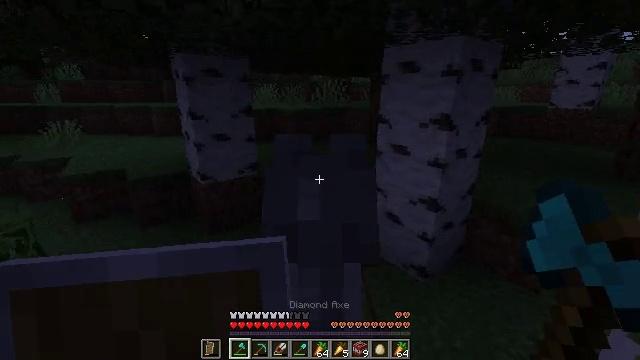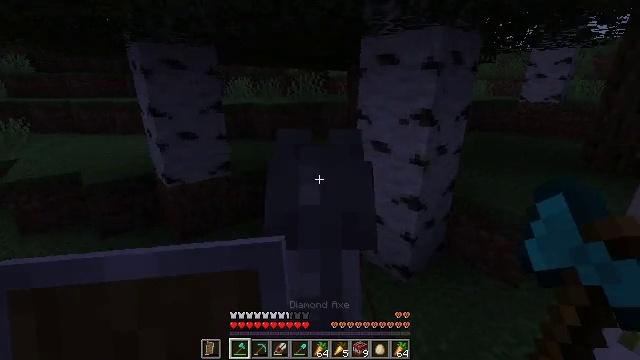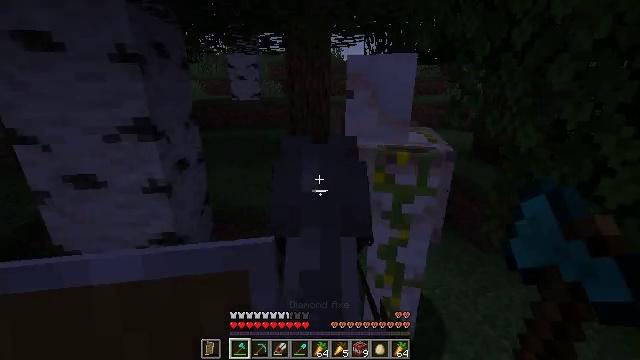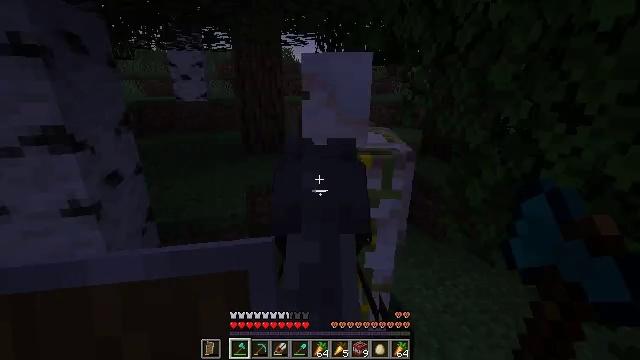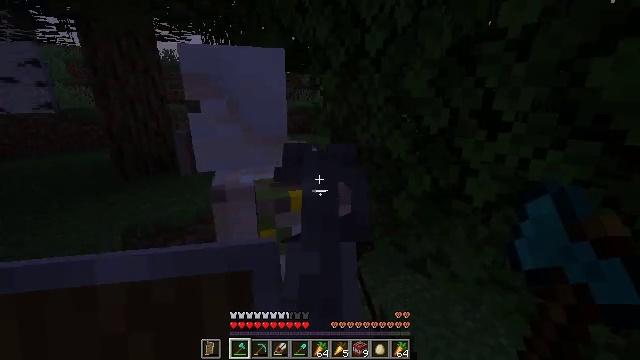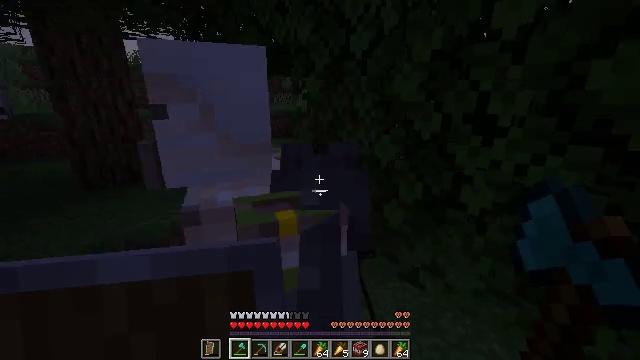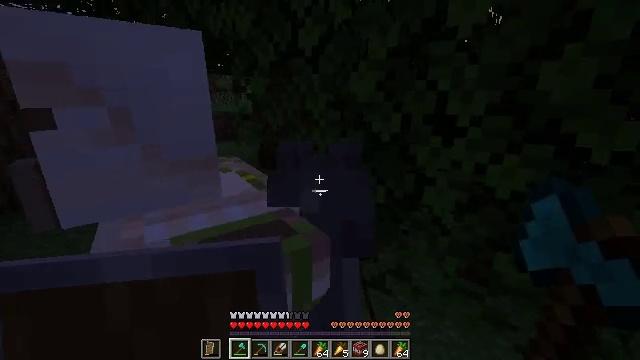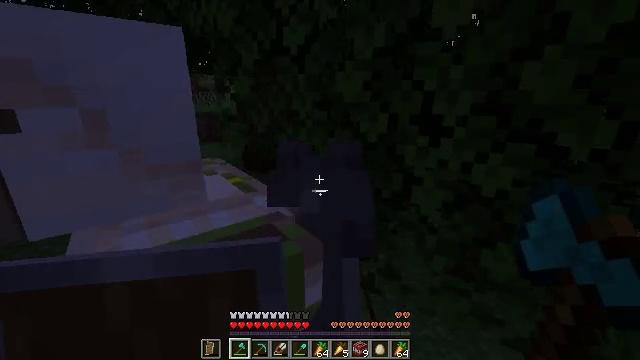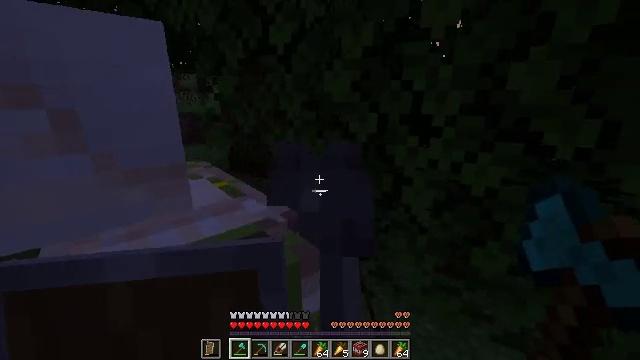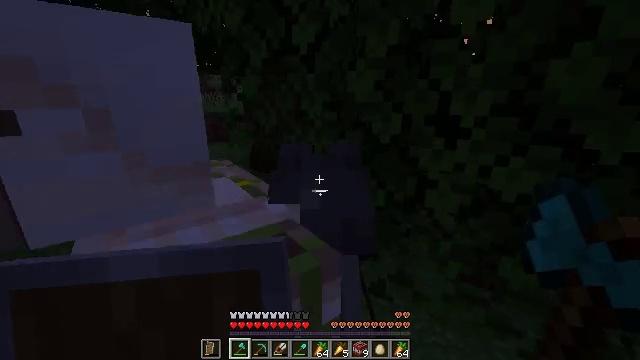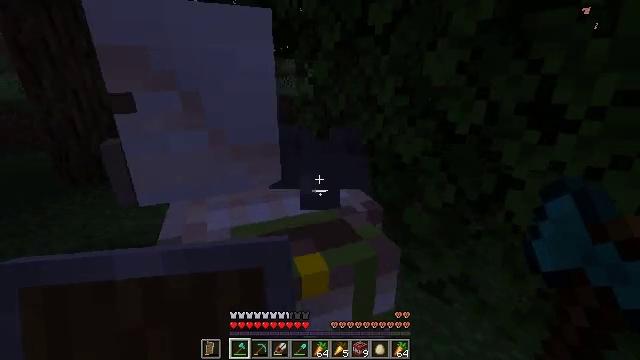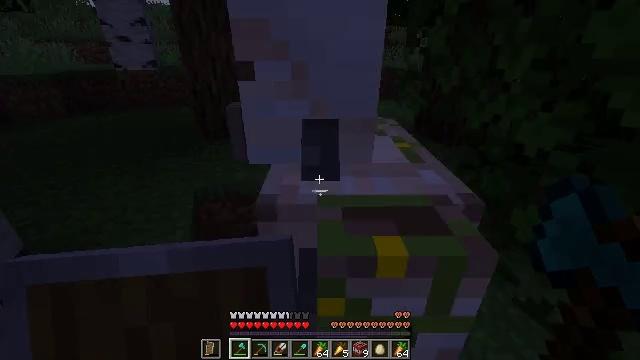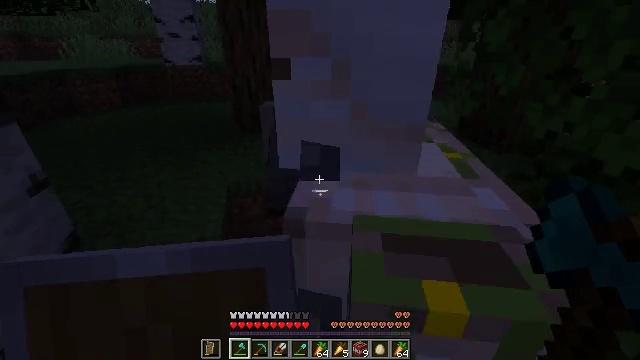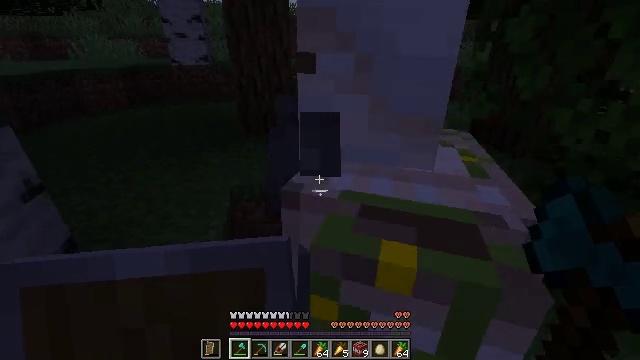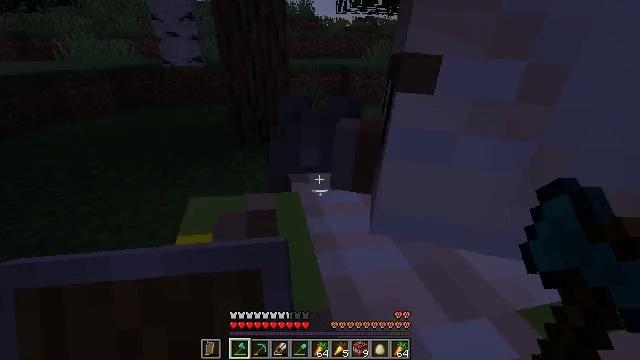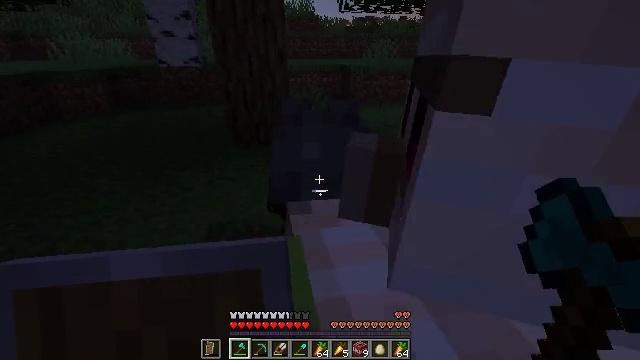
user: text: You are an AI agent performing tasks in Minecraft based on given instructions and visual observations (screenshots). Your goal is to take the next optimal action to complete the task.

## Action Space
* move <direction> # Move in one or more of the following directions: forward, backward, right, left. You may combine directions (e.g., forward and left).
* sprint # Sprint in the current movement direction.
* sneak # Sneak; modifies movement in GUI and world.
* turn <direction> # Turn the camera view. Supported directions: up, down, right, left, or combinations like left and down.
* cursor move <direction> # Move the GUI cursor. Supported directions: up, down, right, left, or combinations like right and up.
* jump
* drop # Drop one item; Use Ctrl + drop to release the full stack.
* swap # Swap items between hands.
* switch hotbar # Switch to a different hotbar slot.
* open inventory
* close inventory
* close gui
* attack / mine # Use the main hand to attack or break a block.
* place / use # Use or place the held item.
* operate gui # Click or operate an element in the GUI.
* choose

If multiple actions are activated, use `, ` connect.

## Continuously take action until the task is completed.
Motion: motion action
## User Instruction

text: Remove the fire source.
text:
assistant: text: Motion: move forward, turn right and down
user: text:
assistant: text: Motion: move forward, turn right
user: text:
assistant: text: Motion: move forward, turn right
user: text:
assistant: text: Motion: turn right and up
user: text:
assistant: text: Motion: turn right
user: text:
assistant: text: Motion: turn right
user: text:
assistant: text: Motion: turn right
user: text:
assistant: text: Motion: no_op
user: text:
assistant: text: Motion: turn left
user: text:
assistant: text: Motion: turn left and down
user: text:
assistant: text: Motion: move forward, turn left and down
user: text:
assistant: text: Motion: move forward, turn left
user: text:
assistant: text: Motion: move forward
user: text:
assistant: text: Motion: move forward
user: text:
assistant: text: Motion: move forward
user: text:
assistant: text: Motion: move forward
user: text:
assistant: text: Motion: move forward
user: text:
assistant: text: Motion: move forward, sprint, turn right and up
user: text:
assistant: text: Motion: move forward, sprint, turn right and up
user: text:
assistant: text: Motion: move forward, sprint, turn right and up
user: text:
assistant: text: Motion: move forward, sprint, turn right and up
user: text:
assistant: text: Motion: move forward, sprint
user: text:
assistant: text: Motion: move forward, sprint
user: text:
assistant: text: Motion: move forward, sprint
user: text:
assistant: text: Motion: move forward, sprint
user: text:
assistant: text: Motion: move forward, sprint
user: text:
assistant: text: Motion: move forward, sprint
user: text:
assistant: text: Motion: move forward, sprint, turn left
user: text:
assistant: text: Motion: move forward, sprint, turn left
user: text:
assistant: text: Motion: move forward, sprint, turn left